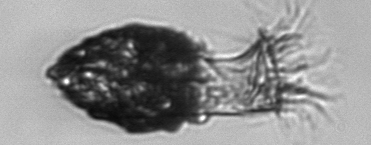
Label: Stenosemella_pacifica